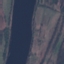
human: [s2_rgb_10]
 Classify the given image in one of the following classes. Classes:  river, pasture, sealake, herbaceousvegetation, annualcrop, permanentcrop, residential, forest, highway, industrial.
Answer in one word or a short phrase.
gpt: River